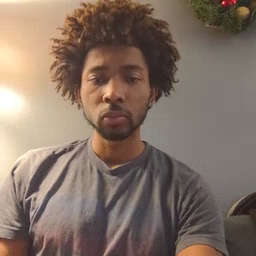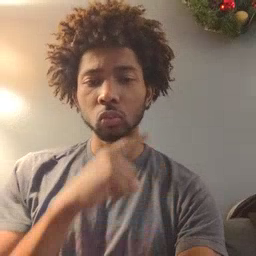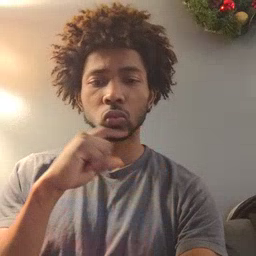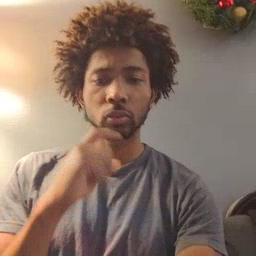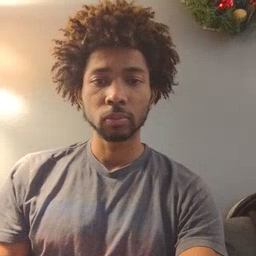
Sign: dry